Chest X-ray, PA view. Patient: 52 years old, sex M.
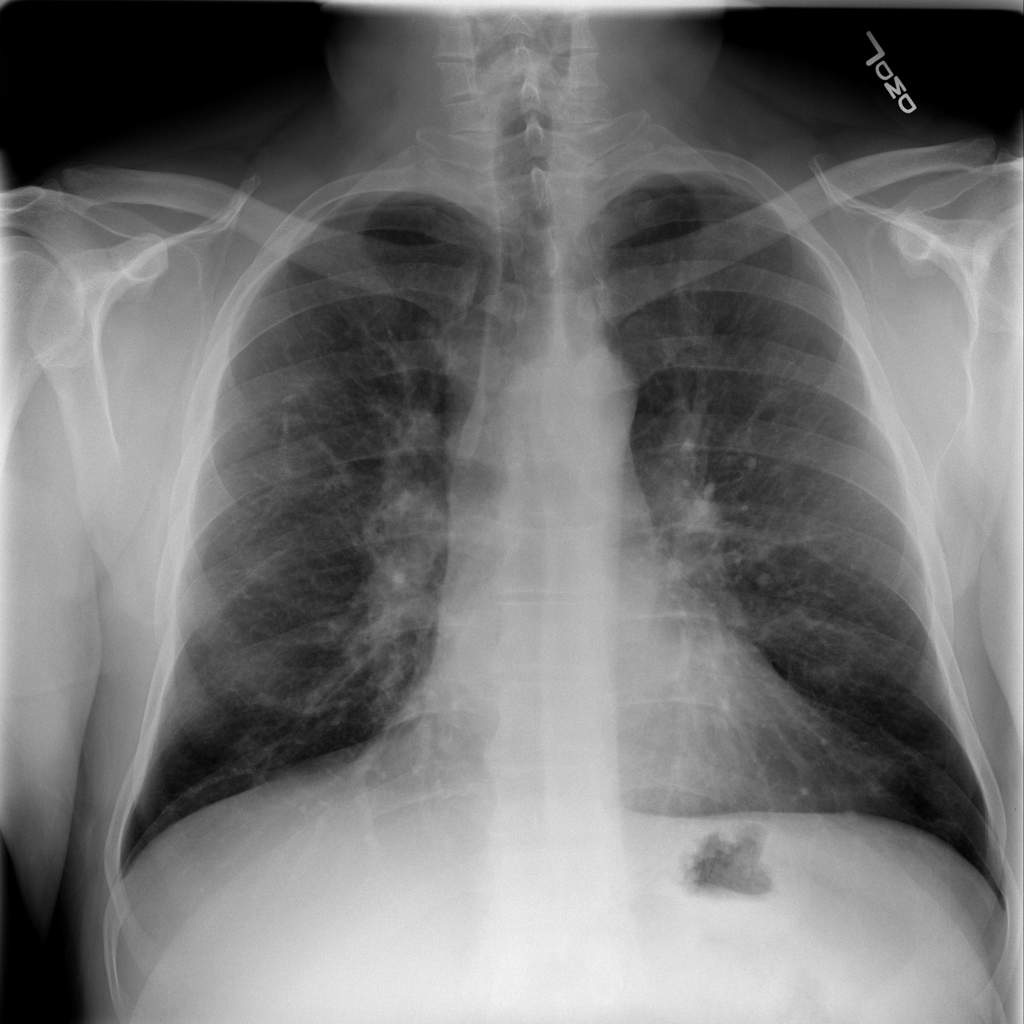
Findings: No Finding